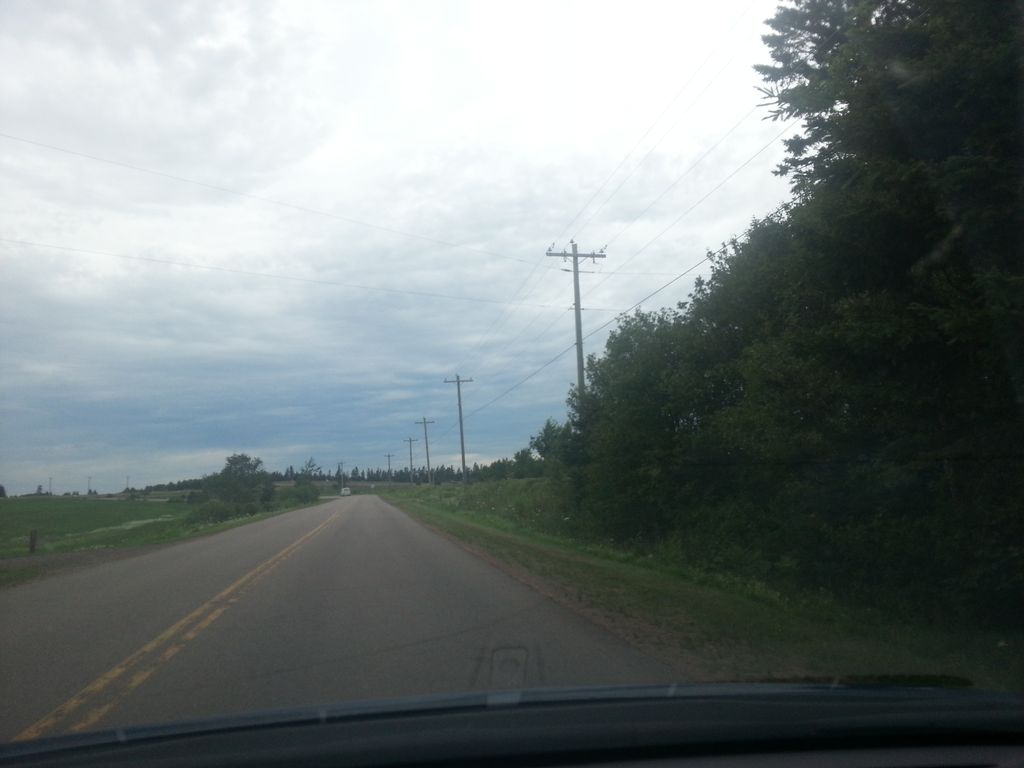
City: charlottetown